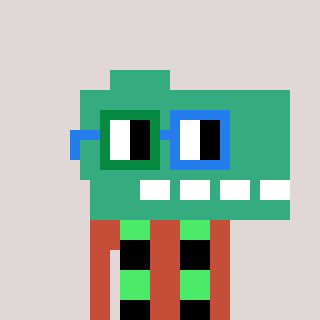
a pixel art character with square green and blue glasses, a dino-shaped head and a rust-colored body on a warm background